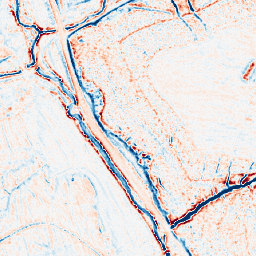
Category: edge_preserving
Decomposition family: bilateral
Decomposition parameters: d: 9
sigma_color: 50
sigma_space: 25
Upsampling method: area
Upsampling parameters: scale: 2
Upsampling scale: 2